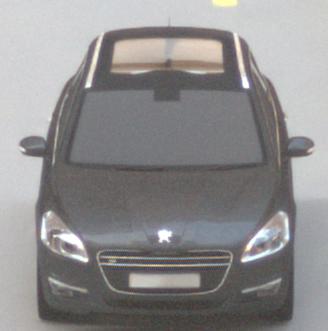
Make: Peugeot
Model: 508 SW 120 VTi
Detailed model: 508 (I) SW
Model produced from: 2011/03
Model produced until: 2014/05
Doors: 5
Color: gray
Road condition: dry road
Daytime: morning or afternoon
Contrast: medium contrast